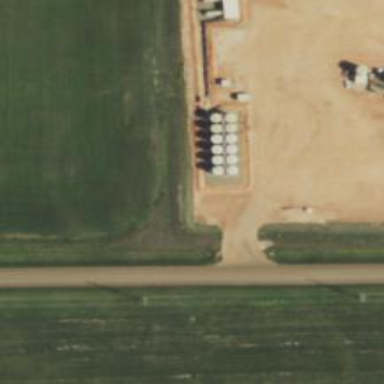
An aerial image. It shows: Storage tank that is man-made.